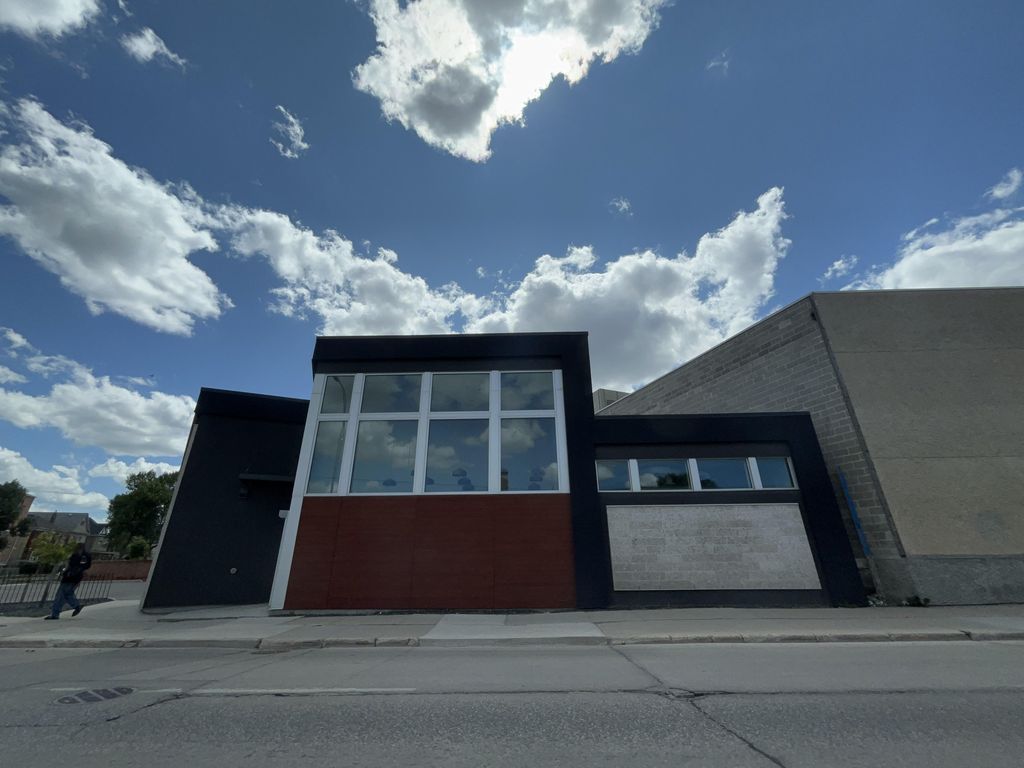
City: winnipeg